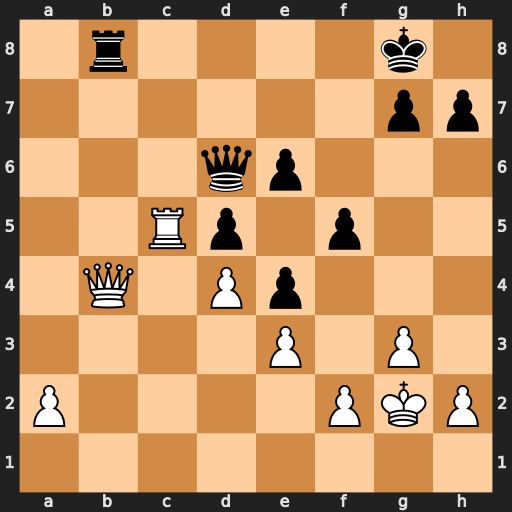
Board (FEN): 1r4k1/6pp/3qp3/2Rp1p2/1Q1Pp3/4P1P1/P4PKP/8
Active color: w
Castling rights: -
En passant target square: -
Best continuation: Rc8+ Rxc8 Qxd6